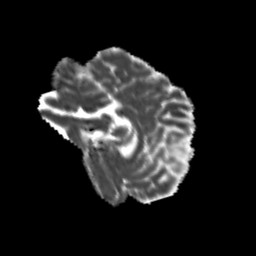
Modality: MD
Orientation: sagittal
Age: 24
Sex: male
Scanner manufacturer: siemens
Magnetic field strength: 3 T
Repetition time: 3.5 s
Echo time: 0.104 s